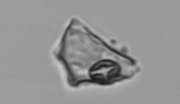
Label: Delphineis